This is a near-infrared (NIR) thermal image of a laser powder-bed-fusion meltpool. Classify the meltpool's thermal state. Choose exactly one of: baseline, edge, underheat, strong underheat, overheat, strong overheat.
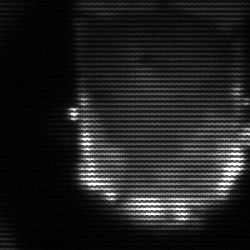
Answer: baseline